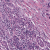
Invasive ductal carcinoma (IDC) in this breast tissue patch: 1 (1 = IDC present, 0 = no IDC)